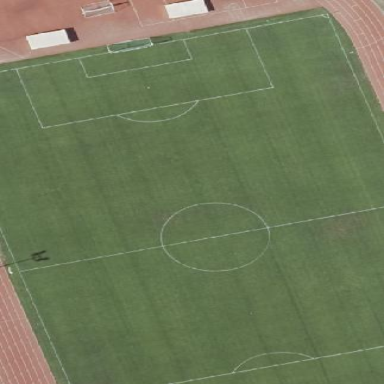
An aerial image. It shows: Grass pitch used for soccer.